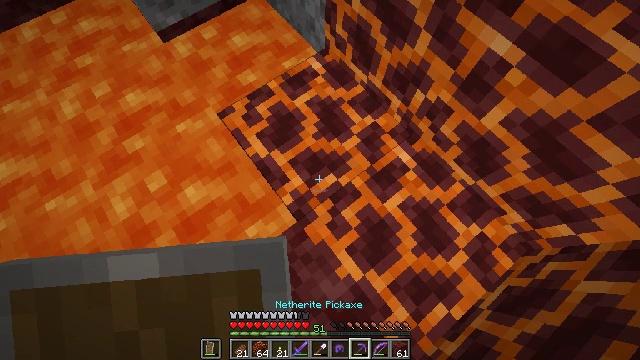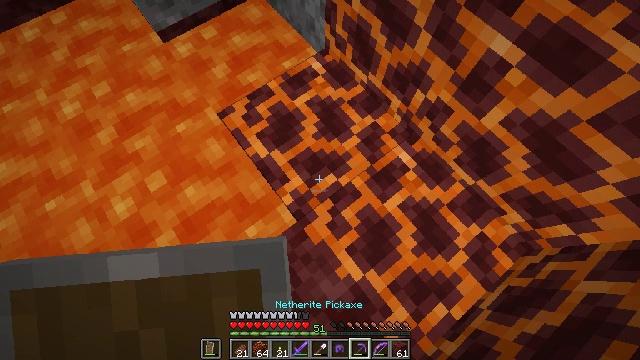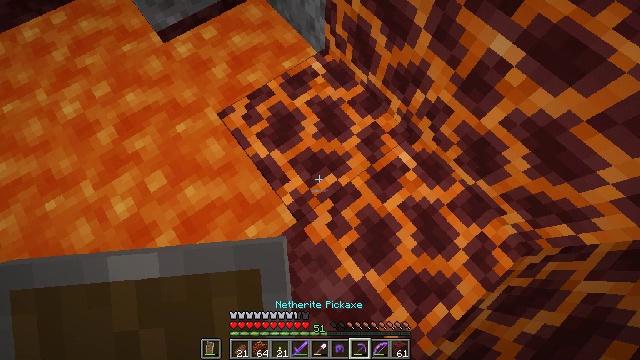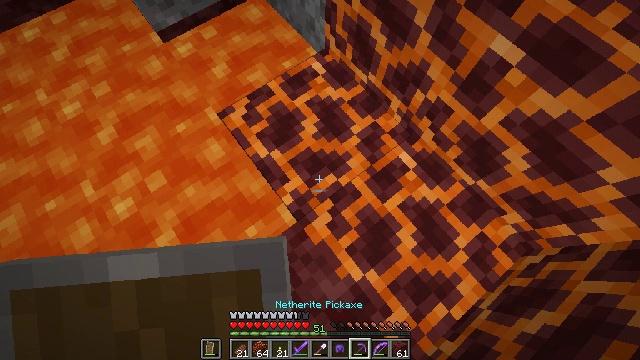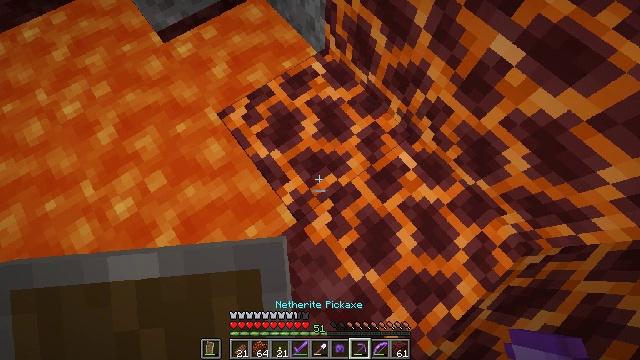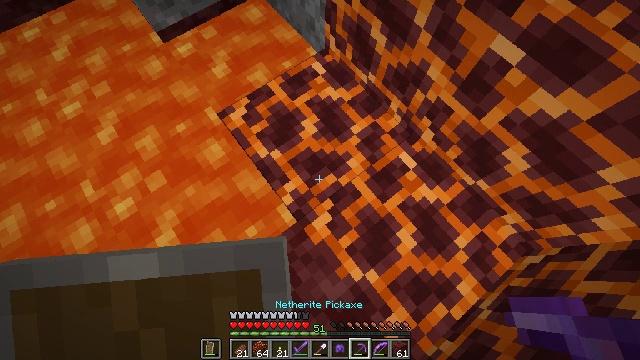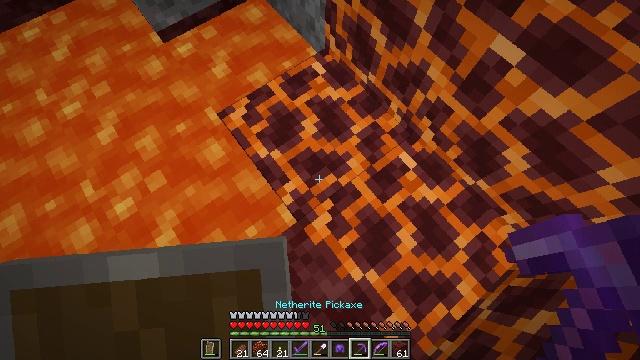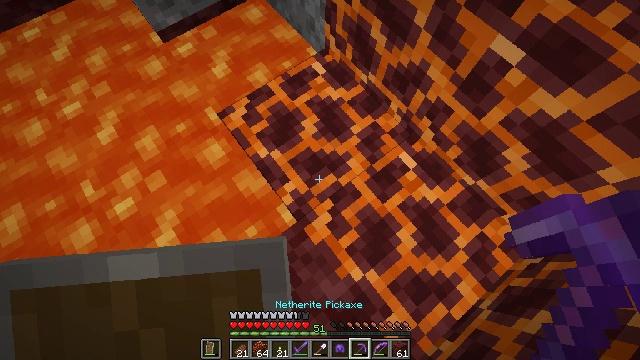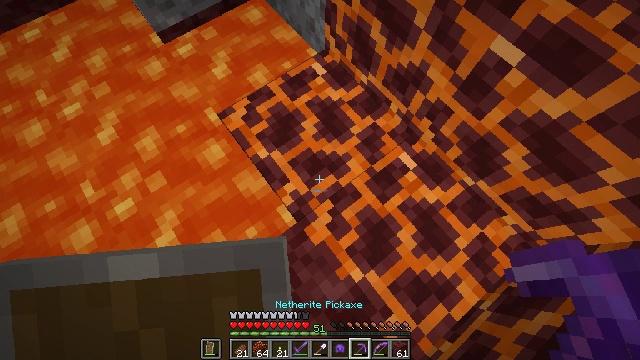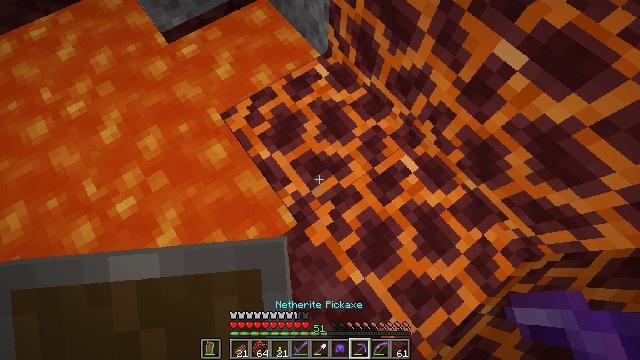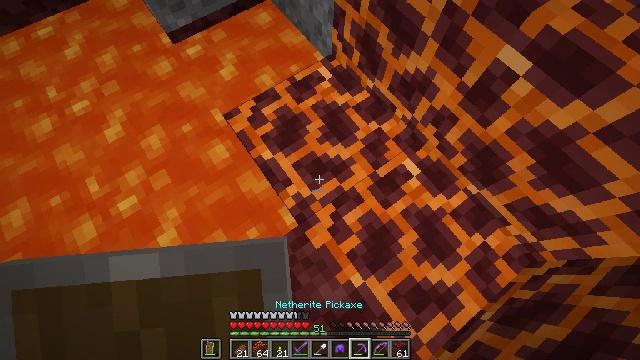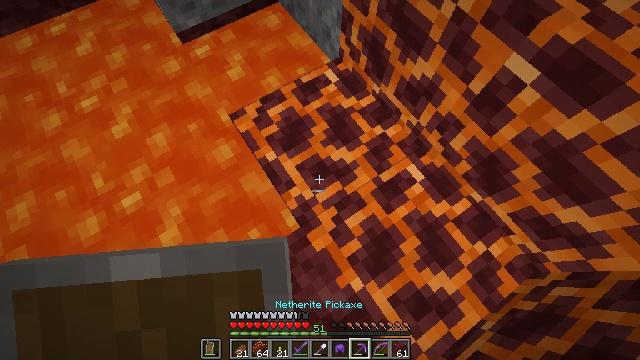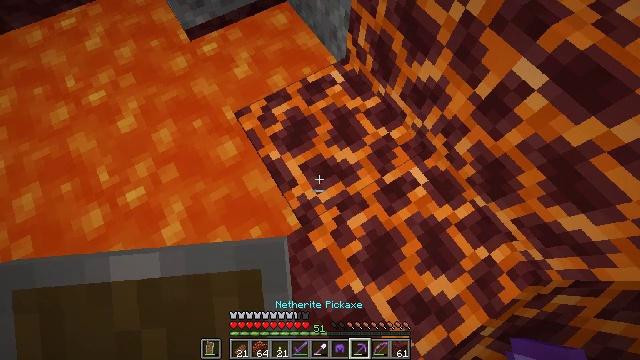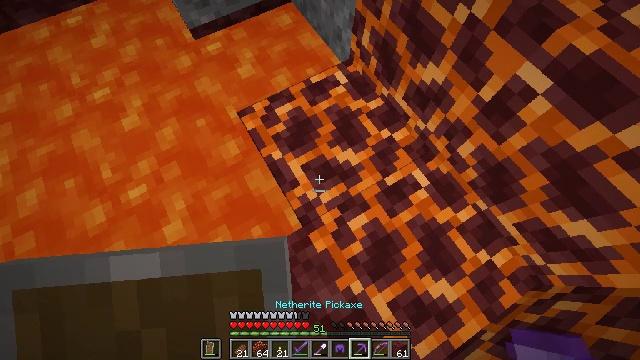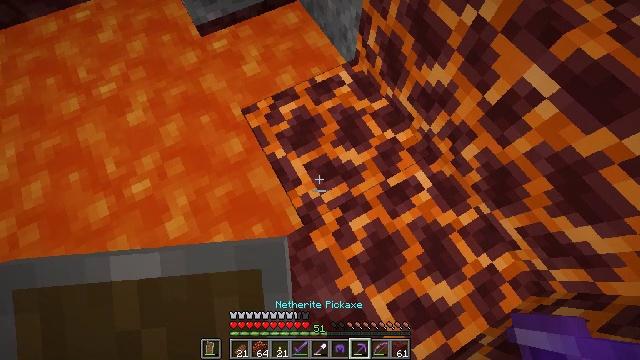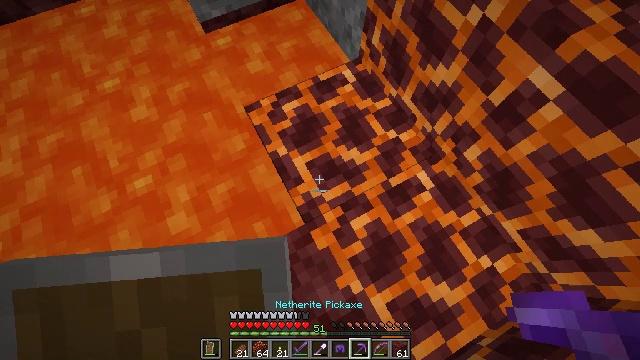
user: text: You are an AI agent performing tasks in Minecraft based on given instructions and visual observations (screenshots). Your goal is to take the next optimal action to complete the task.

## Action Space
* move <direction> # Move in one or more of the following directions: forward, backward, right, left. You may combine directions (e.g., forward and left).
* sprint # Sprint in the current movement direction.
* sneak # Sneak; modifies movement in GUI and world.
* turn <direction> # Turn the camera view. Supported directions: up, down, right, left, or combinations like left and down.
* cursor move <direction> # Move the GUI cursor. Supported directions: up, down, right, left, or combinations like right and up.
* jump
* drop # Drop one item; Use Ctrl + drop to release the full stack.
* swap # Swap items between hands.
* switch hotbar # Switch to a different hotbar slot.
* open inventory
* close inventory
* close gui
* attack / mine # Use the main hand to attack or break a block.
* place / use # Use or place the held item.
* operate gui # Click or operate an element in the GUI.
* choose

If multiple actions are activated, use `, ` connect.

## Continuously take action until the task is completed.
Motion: motion action
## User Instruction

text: Gather the magma block using a pickaxe.
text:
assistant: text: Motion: no_op
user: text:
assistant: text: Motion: no_op
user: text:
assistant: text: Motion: no_op
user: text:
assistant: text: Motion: no_op
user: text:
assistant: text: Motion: no_op
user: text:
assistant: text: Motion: no_op
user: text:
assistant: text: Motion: no_op
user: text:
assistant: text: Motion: no_op
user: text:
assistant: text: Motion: no_op
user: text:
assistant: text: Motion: turn left
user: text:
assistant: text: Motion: turn left
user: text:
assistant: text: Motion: turn left
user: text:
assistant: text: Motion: turn left
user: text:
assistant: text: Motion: turn left
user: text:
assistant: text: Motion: turn left
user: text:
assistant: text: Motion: no_op
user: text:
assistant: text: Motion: turn down
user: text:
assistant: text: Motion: attack / mine
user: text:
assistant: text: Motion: attack / mine
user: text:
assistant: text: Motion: attack / mine
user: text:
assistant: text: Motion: attack / mine
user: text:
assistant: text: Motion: attack / mine
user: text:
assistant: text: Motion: attack / mine
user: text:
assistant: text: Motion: attack / mine